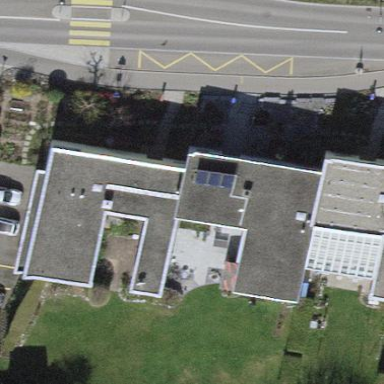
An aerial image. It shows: Residential building.